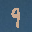
Label: 9